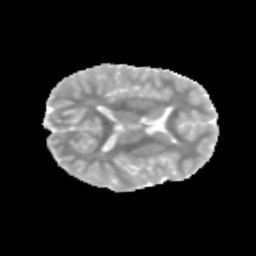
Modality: MD
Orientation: axial
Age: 10
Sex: male
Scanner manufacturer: siemens
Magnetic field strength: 3 T
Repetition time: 3.8 s
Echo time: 0.07 s